Interaction volume radius: 10 \u00c5
Interaction volume height: 35 \u00c5
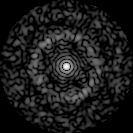
Disorder parameter: 0.8369